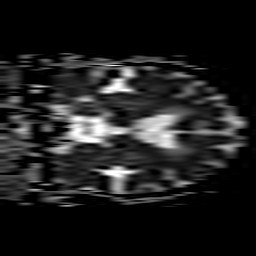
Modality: ADC
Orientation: coronal
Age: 59
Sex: female
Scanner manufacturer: philips
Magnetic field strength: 3 T
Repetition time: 3.206 s
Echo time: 0.076 s